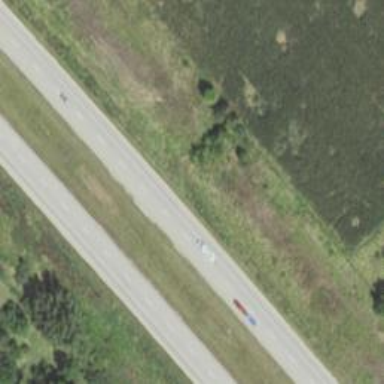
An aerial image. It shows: This image shows trunk highway that functions as expressway.